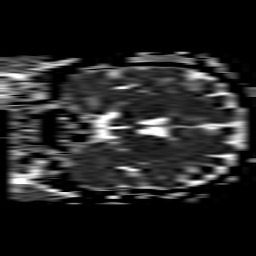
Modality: ADC
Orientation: coronal
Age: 49
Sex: male
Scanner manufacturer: philips
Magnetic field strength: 1.5 T
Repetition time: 3.558 s
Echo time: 0.07039 s